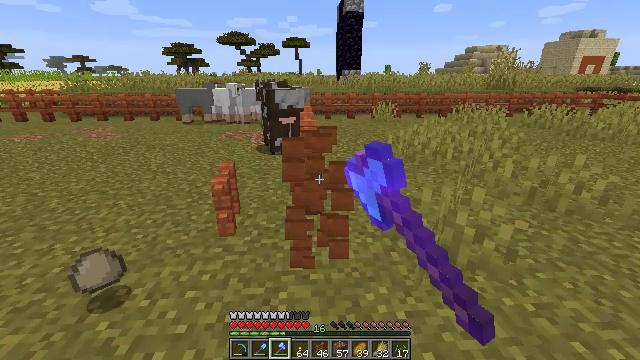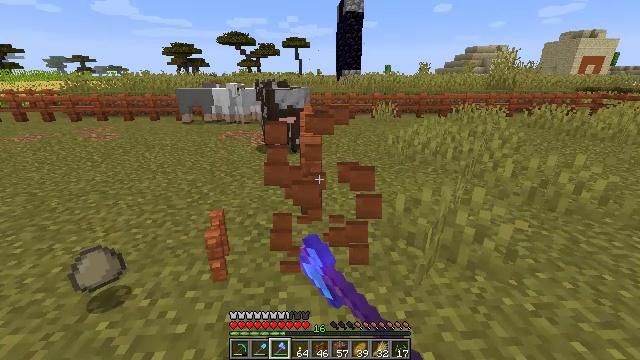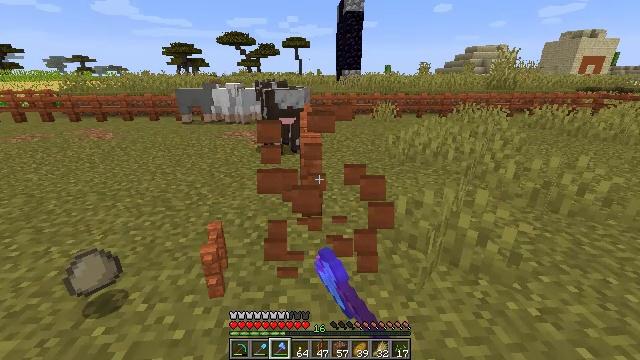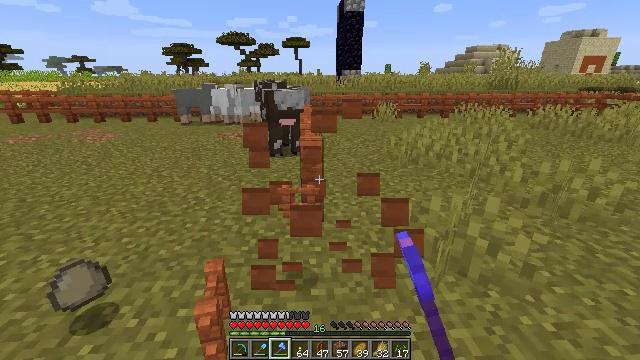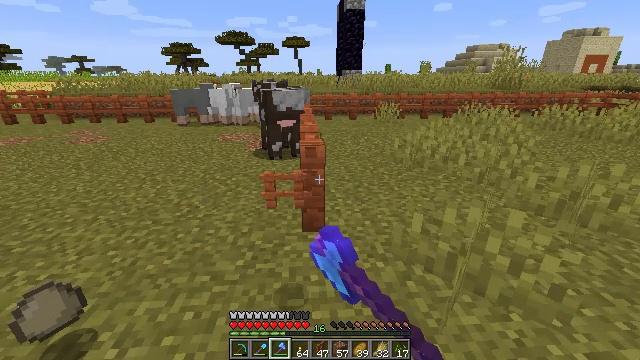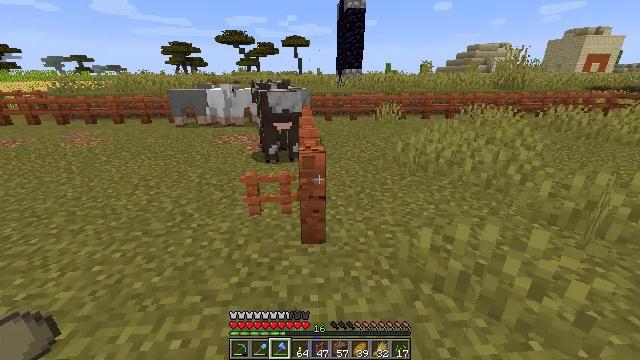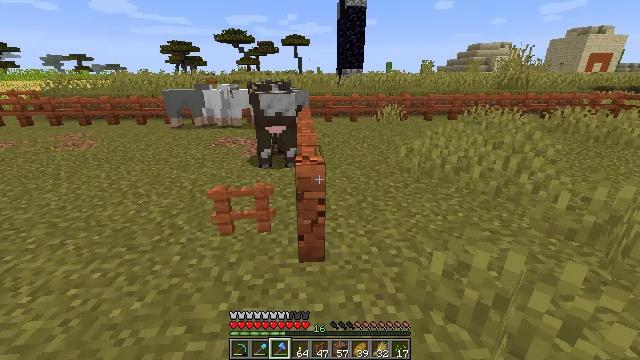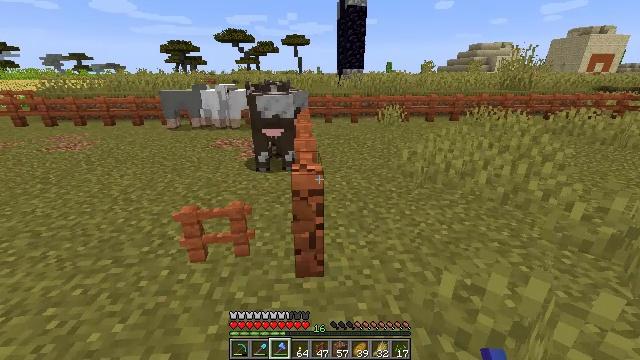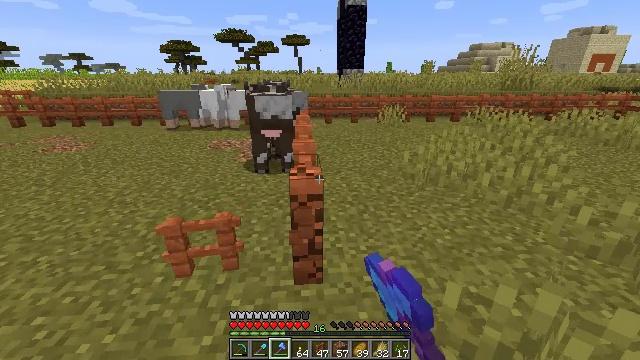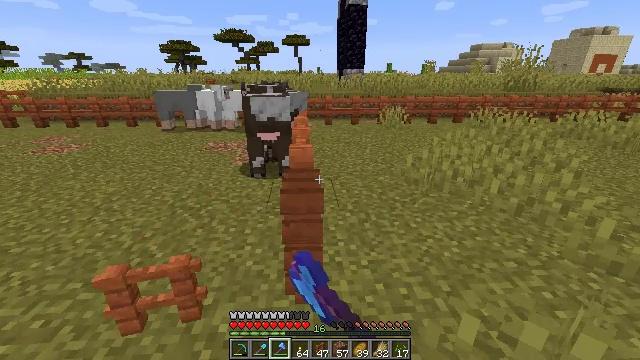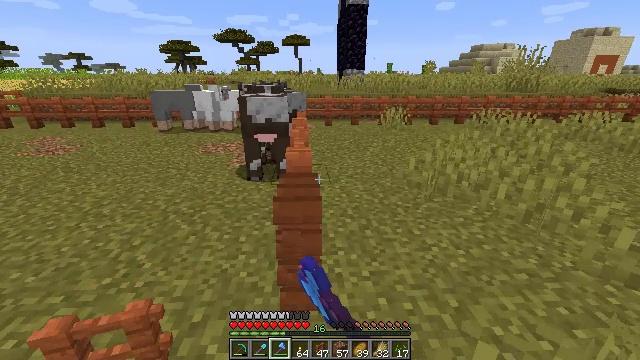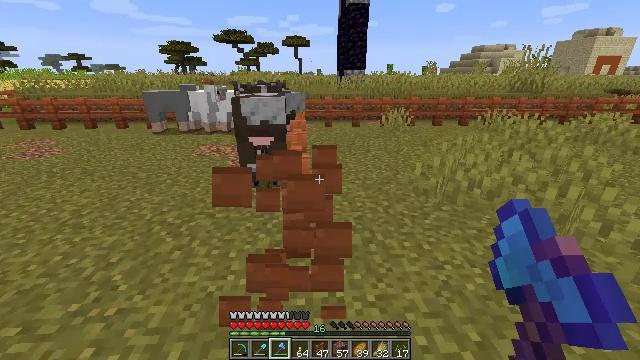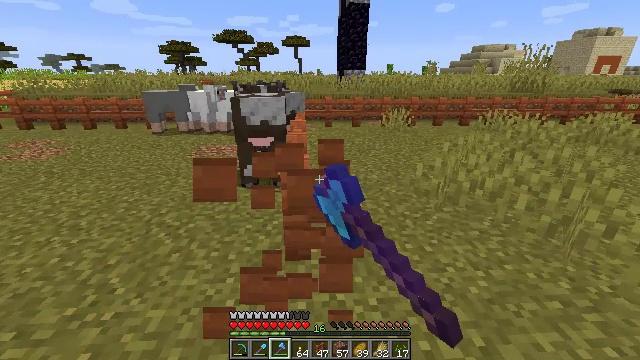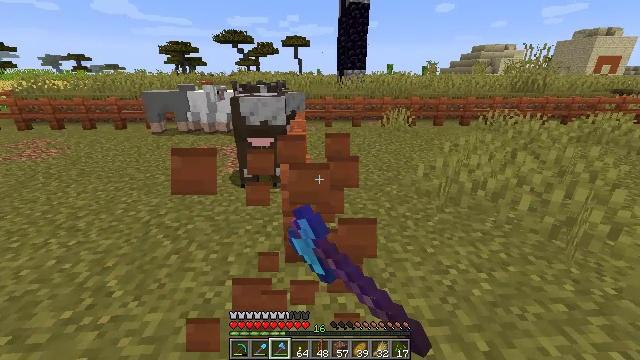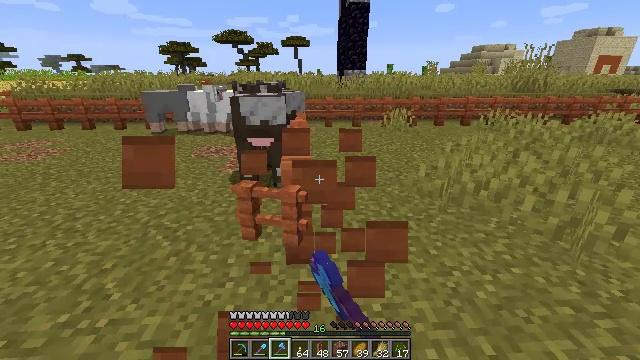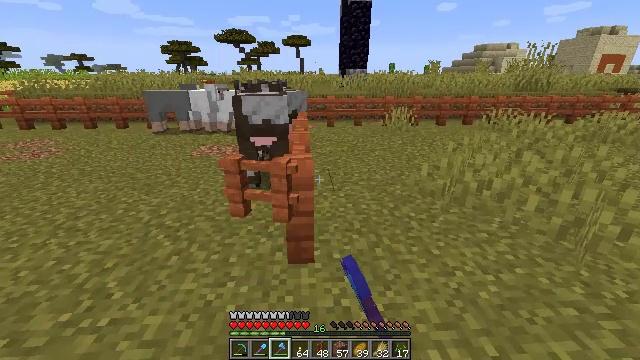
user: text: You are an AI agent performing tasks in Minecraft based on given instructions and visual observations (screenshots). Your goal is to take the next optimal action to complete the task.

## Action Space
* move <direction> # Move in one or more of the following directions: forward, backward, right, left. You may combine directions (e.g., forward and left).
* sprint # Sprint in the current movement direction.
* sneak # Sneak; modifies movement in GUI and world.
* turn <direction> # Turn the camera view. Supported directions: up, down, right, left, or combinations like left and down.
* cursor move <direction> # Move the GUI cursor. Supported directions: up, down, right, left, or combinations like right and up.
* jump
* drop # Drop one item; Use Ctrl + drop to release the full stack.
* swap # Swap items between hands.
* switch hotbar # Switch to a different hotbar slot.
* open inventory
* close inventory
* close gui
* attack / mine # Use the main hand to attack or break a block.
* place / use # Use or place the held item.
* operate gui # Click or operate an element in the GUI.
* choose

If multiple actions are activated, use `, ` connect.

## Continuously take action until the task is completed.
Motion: motion action
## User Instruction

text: Pick up the acacia fence after mining.
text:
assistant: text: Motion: attack / mine
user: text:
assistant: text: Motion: move forward, attack / mine
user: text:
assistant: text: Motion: move forward, attack / mine
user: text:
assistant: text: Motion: move forward, attack / mine
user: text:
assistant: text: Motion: move forward, attack / mine
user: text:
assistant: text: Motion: move forward, attack / mine
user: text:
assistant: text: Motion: move forward, attack / mine
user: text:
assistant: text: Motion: move forward, attack / mine
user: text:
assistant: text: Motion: move forward, attack / mine
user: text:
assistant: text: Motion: move forward, attack / mine
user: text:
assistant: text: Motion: attack / mine
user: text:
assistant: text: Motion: attack / mine
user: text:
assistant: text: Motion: attack / mine
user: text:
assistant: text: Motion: attack / mine
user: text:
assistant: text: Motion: attack / mine
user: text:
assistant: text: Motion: attack / mine
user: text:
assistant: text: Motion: attack / mine
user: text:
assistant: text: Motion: attack / mine
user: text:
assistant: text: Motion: attack / mine
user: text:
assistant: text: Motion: attack / mine
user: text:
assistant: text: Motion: attack / mine
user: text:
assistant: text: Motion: attack / mine
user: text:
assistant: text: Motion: attack / mine
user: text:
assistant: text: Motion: attack / mine
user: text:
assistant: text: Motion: move forward, attack / mine
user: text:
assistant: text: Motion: move forward, attack / mine
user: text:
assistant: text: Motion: move forward, attack / mine
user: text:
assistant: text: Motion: move forward, attack / mine
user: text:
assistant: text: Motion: move forward, attack / mine
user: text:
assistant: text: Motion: attack / mine